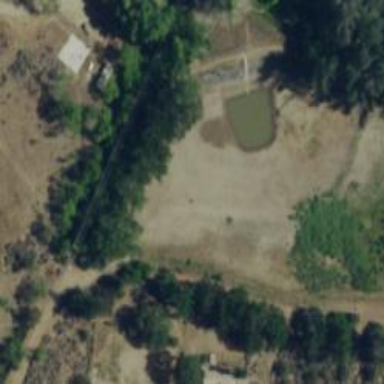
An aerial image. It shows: Pond surrounded by natural water.